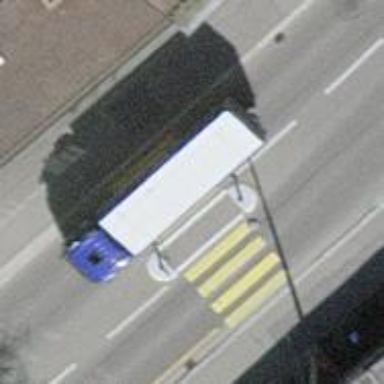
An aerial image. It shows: Zebra crossing with pedestrian island.